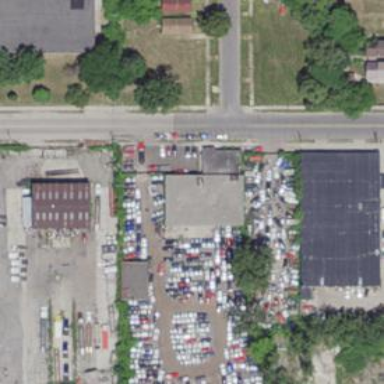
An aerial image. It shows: Scrap yard located in industrial area.